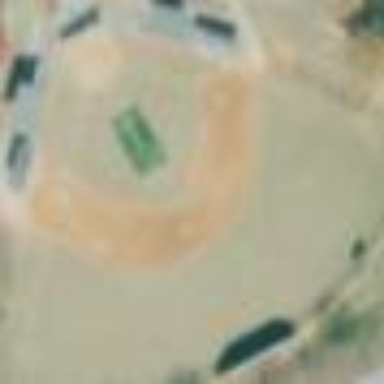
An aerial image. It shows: Softball pitch for leisure land activities.